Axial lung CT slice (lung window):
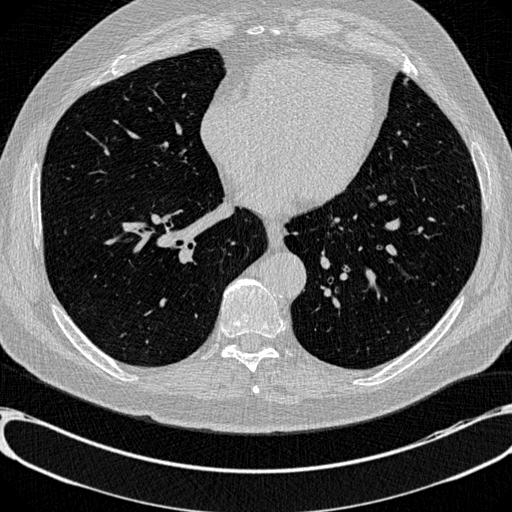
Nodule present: no